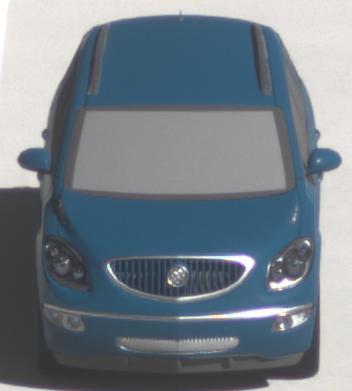
Make: Buick
Model: Enclave
Detailed model: GMT967
Model produced from: 2007
Model produced until: 2017
Doors: 5
Color: blue
Road condition: dry road
Daytime: midday
Contrast: high contrast